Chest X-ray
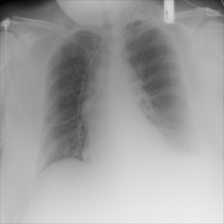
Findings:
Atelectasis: negative
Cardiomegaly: negative
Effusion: positive
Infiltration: negative
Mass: negative
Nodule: negative
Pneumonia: negative
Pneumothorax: negative
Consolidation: negative
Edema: negative
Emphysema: negative
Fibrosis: negative
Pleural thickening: negative
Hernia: negative